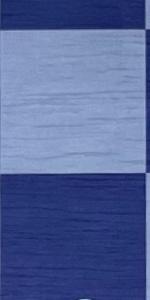
Label: Empty